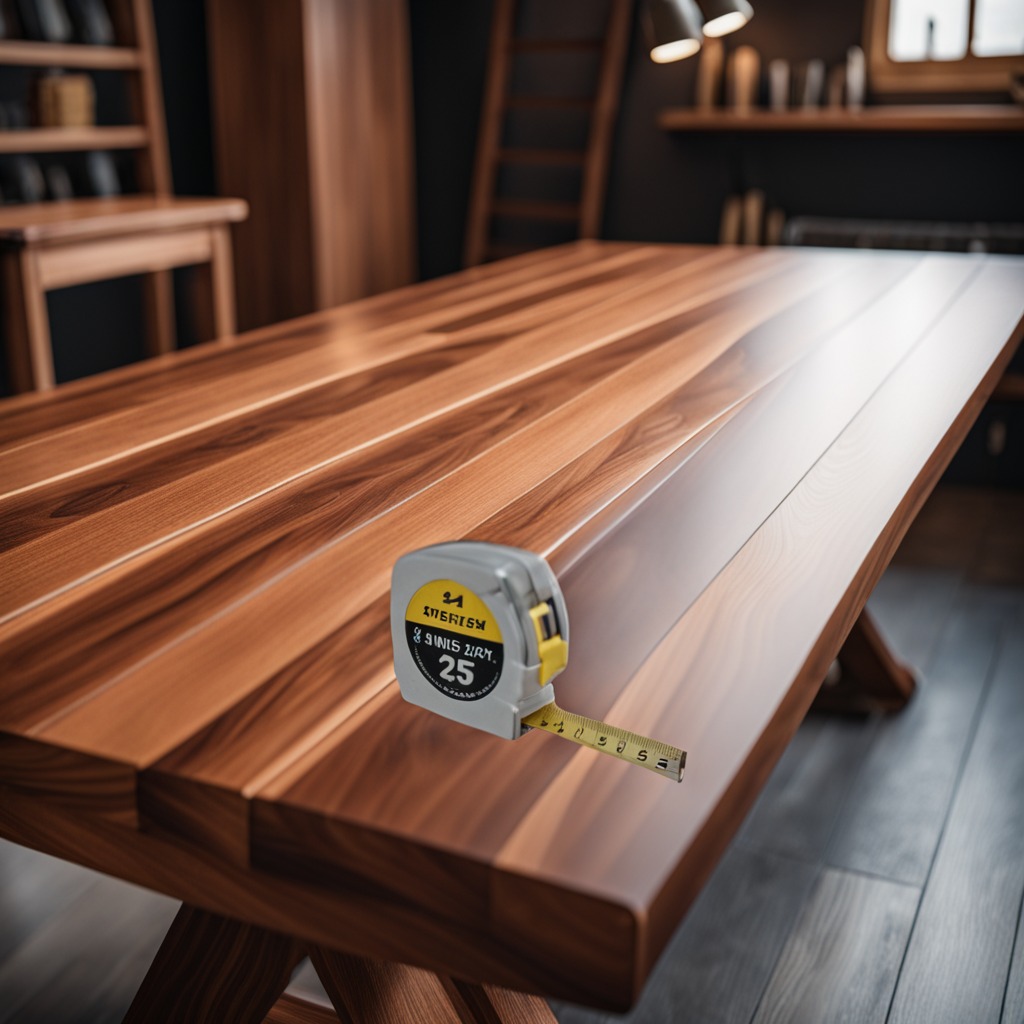
A measuring tape is lying on the wooden table.